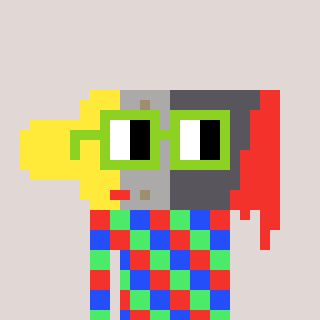
a pixel art character with square light green glasses, a paintbrush-shaped head and a slimegreen-colored body on a warm background